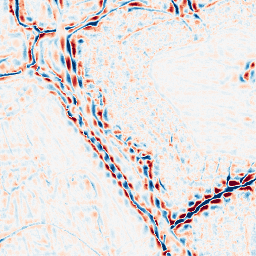
Category: wavelet
Decomposition family: wavelet_biorthogonal
Decomposition parameters: wavelet: bior3.5
level: 3
Upsampling method: lanczos
Upsampling parameters: scale: 2
Upsampling scale: 2